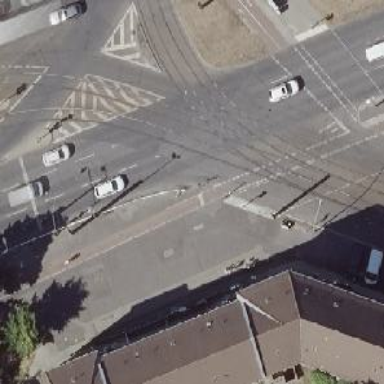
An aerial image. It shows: Tram level crossing on railway.